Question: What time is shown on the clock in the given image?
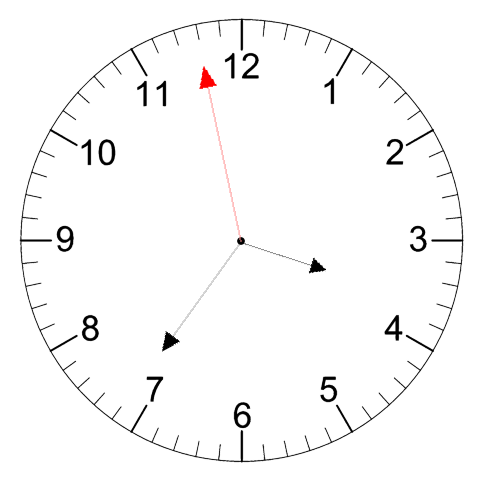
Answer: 03:35:58